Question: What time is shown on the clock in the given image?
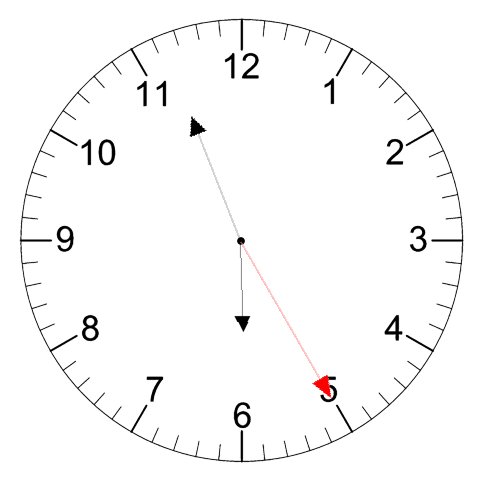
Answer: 05:56:25